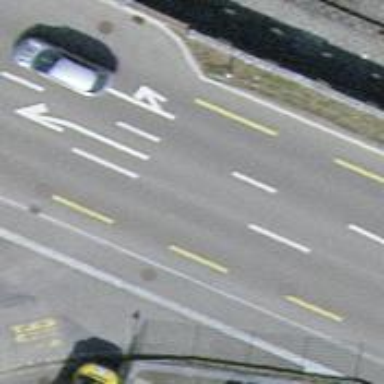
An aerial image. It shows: Primary highway with designated cycle lane.